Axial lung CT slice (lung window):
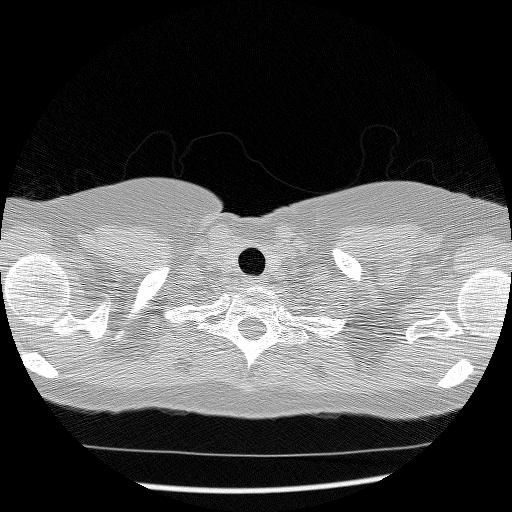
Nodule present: no